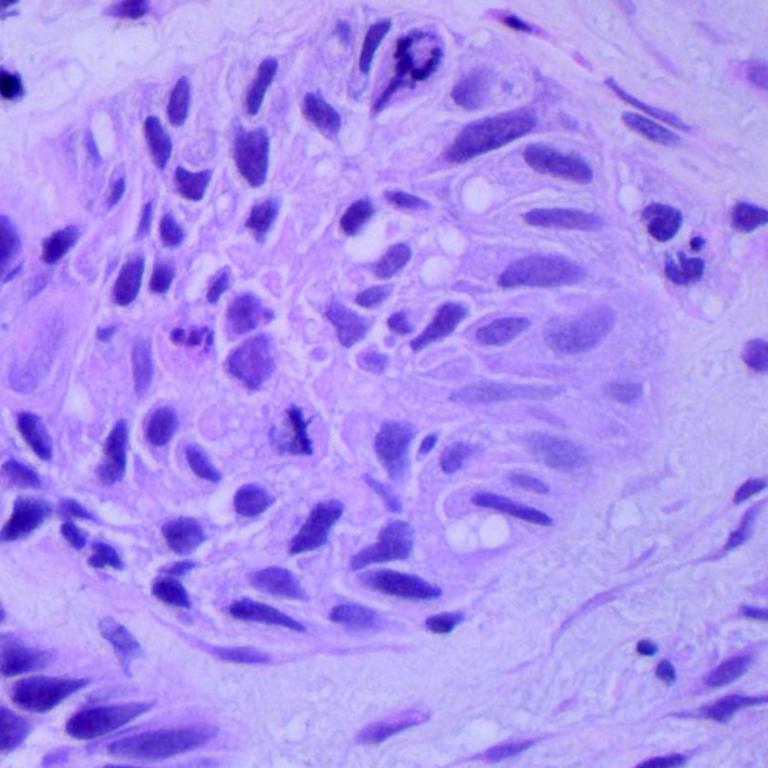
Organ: lung
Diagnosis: squamous carcinomas